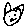
Label: cat